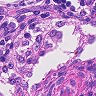
Metastatic tissue present: no